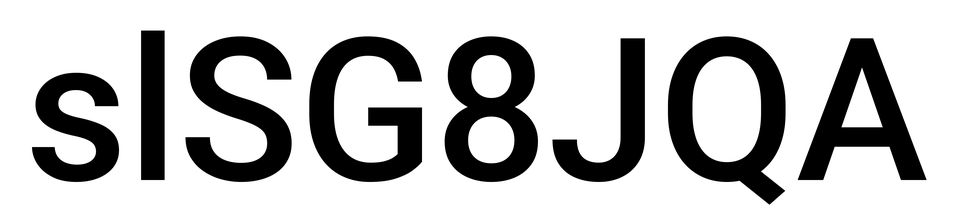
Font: Roboto_Medium